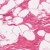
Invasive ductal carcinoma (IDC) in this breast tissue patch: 0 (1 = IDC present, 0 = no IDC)